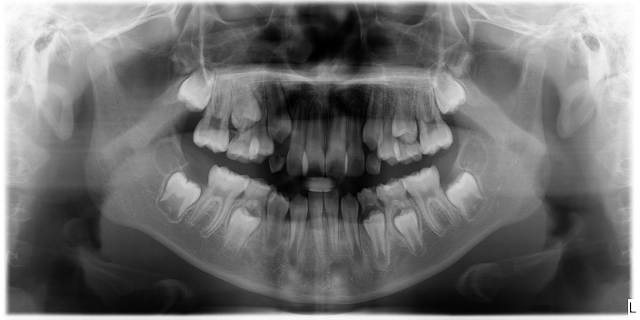
adult